Question: I don't even know how to approach it as it feels too complex for my level.
Imagine courier tracking numbers and I am receiving some duplicated updates from upstream system in following format:

see attached image or a small piece of code that creates such table:
'''
import pandas as pd
incoming_df = pd.DataFrame({
'Tracking ID' : ['4845','24345', '<PHONE>', '457453', '24345-S2'],
'Previous' : ['Paris', 'Lille', 'Paris', 'Marseille', 'Dijon'],
'Current' : ['Nantes', 'Dijon', 'Dijon', 'Marseille', 'Lyon'],
'Next' : ['Lyone', 'Lyon', 'Lyon', 'Rennes', 'NICE']
})
incoming_df
'''
Obviously, tracking ID 24345-S2 (green arrow) is a duplication of 24345 (red arrow), however, it is not fully duplicated but a newer, updated location information (with history) for the parcel. How do I delete old line 24345 and keep new line 24345-S2 in the data set?
The length of tracking ID can be from 4 to 20 chars but '-S2' is always helpfully appended.
Thank you!
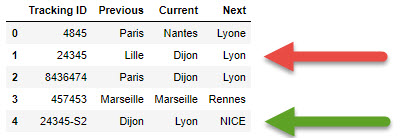
Answer: Edit: New solution:
'''
# extract duplicates
duplicates = df['Tracking ID'].str.extract('(.+)-S2').dropna()
# remove older entry if necessary
df = df[~df['Tracking ID'].isin(duplicates[0].unique())]
'''
If the 1234-S2 entry is always lower in the DataFrame than the 1234 entry , you could do something like:
'''
# remove the suffix from all entries
incoming_df['Tracking ID'] = incoming_df['Tracking ID'].apply(lambda x: x.split('-')[0])
# keep only the last entry of the duplicates
incoming_df = incoming_df.drop_duplicates(subset='Tracking ID', keep='last')
'''